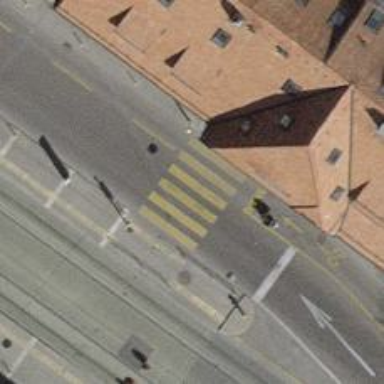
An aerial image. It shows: Crossing with zebra markings controlled by traffic signals.